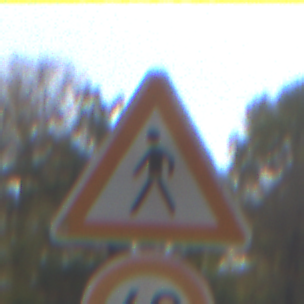
Verkehrszeichen: FussgaengerRechts
Zusatzzeichen unten: Geschwindigkeit60
Umgebung: Outdoor, Nature
Tageszeit: MorningAfternoon
Wetter: Overcast
Licht: Natural
Jahreszeit: Autumn
Kontrast: LowContrast